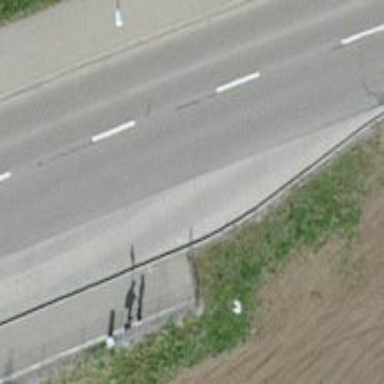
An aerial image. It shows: Sidewalk leading to platform for public transport.